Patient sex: F
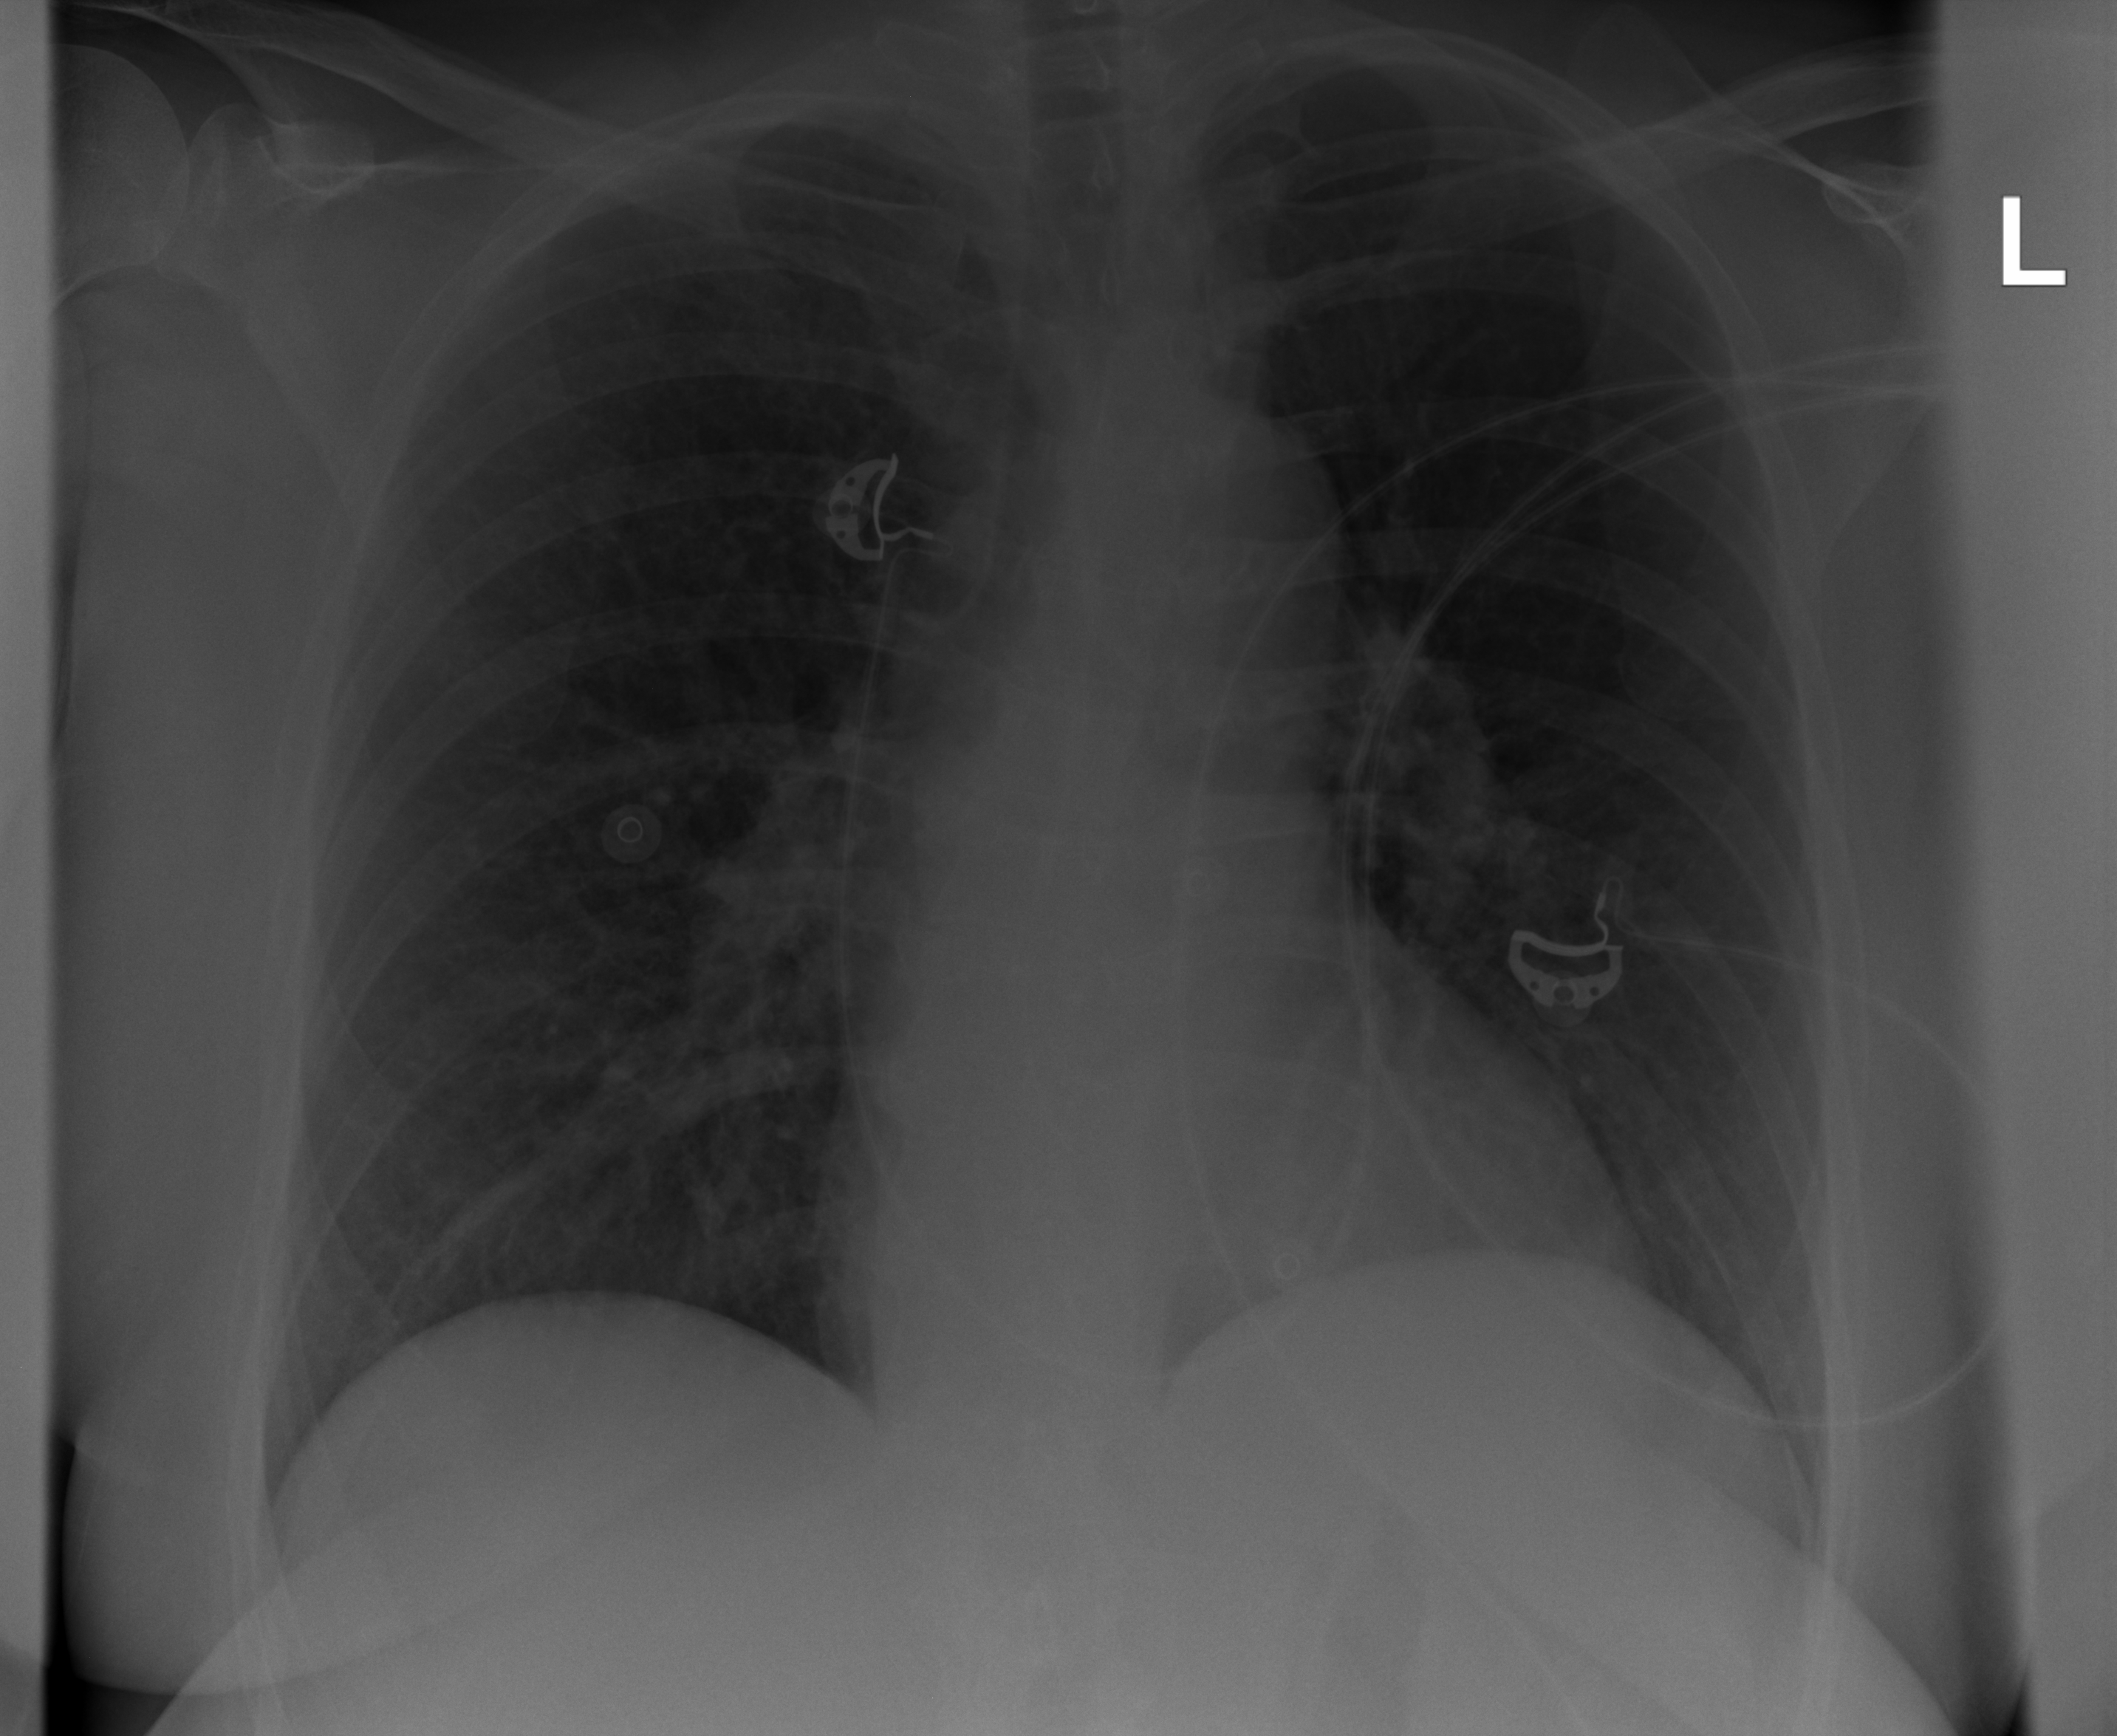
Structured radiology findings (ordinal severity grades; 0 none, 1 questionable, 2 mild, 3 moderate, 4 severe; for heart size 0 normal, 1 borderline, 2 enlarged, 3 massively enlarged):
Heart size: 1
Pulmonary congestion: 2
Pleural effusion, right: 0
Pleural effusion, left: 0
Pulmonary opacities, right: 0
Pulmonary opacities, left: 0
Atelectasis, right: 0
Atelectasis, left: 0